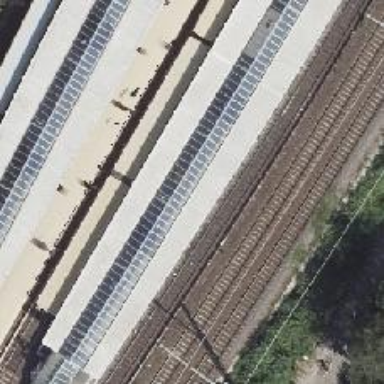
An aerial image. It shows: Railway signal.